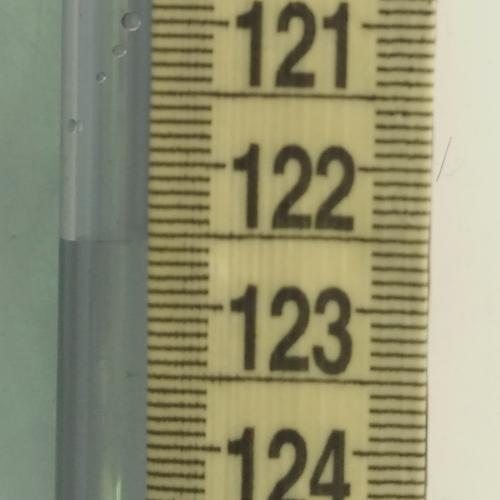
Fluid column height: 122.5 cm